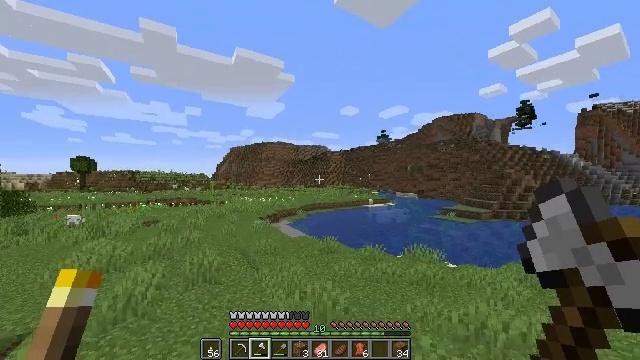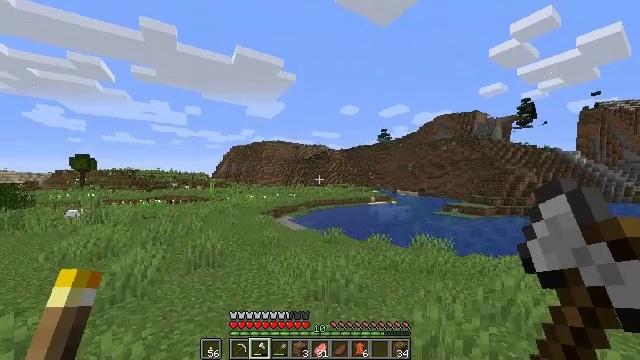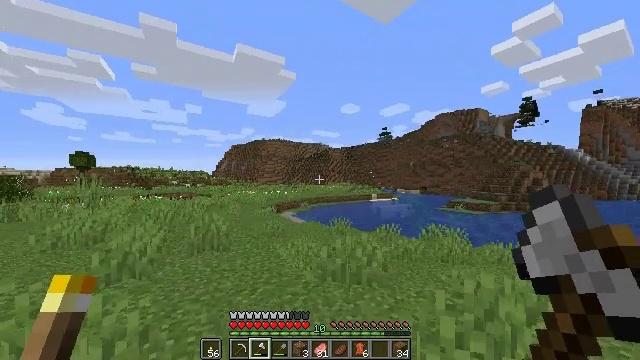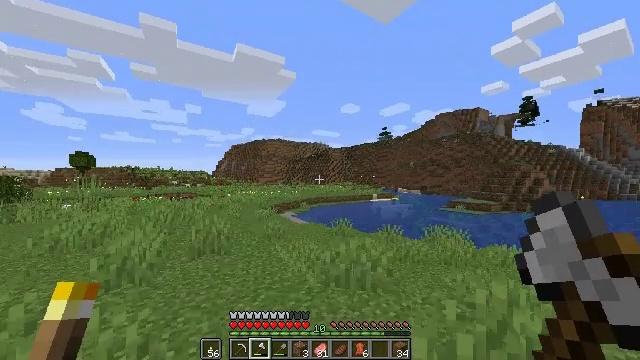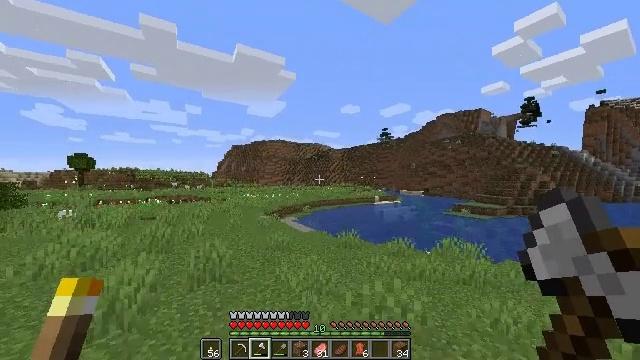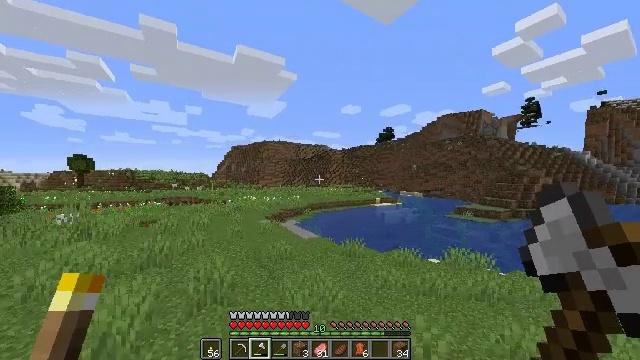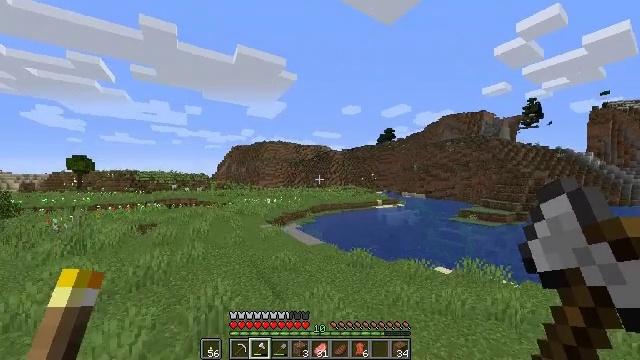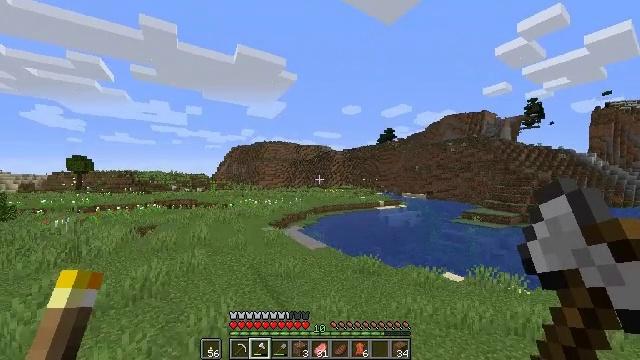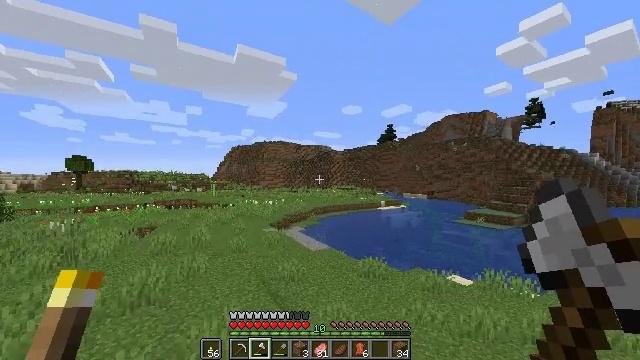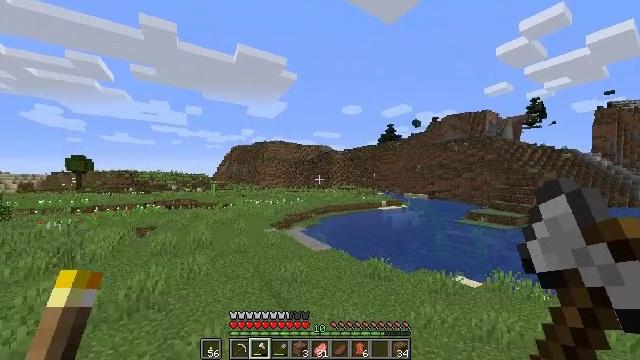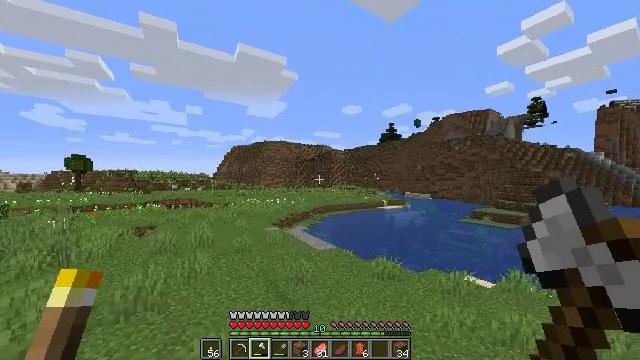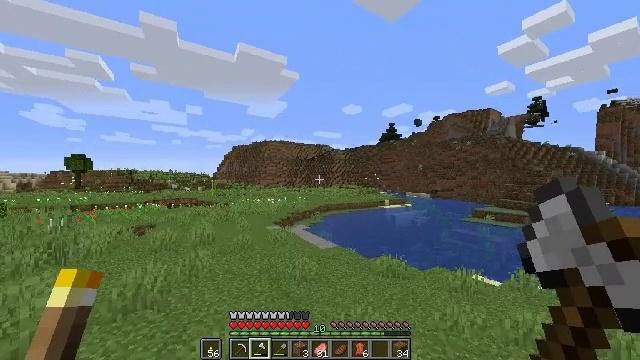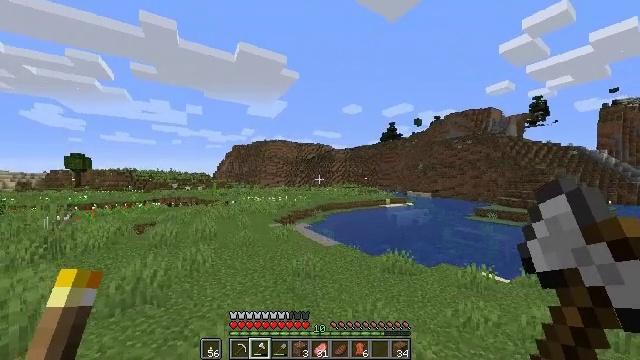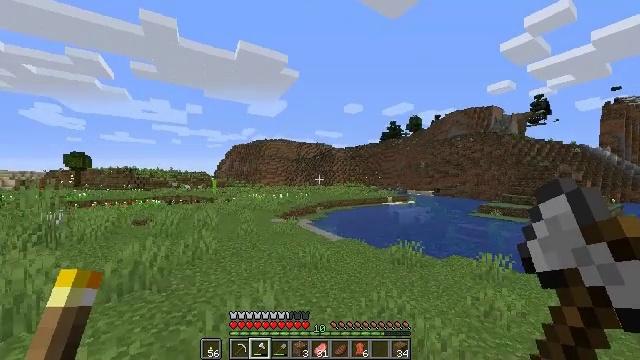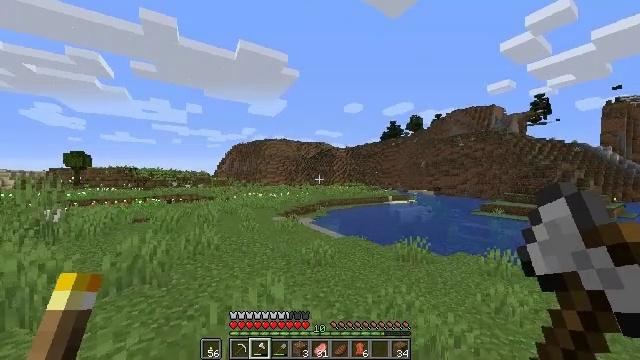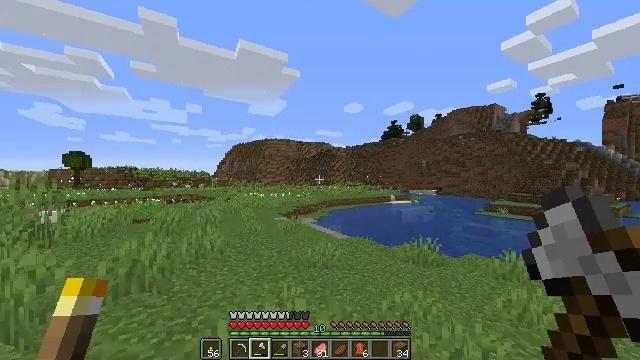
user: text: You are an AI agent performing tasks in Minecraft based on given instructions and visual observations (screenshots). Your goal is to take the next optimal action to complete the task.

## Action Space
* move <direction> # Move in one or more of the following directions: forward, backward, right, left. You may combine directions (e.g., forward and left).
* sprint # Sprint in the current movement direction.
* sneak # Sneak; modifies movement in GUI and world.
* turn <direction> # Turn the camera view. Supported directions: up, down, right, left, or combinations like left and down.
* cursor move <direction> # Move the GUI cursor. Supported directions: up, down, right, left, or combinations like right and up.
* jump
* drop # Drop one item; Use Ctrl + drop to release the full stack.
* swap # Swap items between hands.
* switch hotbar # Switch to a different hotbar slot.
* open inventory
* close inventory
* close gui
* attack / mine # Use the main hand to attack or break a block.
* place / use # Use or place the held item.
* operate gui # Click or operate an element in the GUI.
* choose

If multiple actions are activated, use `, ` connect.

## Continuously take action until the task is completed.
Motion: motion action
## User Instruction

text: Harvest hay blocks from the village.
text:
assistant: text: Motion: move forward and move left, sprint, jump
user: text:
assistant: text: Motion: move forward and move left, sprint, jump
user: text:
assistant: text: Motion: move forward and move left, sprint, jump
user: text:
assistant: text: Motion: move forward and move left, sprint, jump
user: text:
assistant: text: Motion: move forward and move left, sprint, jump
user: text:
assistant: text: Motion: move forward and move left, sprint, jump
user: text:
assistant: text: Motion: move forward and move left, sprint, jump
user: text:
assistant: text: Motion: move forward and move left, sprint, jump
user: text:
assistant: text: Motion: move forward and move left, sprint, jump
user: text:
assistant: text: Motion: move forward and move left, sprint, jump
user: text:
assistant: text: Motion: move forward and move left, sprint, jump
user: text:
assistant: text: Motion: move forward and move left, sprint, jump
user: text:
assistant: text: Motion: move forward and move left, sprint, jump
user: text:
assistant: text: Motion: move forward and move left, sprint, jump
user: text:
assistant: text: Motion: move forward and move left, sprint, jump
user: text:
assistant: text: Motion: move forward and move left, sprint, jump
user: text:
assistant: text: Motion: move forward and move left, sprint, jump
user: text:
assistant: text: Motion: move forward and move left, sprint, jump
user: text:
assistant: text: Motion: move forward and move left, sprint, jump
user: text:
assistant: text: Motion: move forward and move left, sprint, jump
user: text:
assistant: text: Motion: move forward and move left, sprint, jump
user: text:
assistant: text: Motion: move forward and move left, sprint, jump
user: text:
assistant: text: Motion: move forward and move left, sprint, jump
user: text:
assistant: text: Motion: move forward and move left, sprint, jump
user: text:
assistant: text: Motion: move forward and move left, sprint, jump
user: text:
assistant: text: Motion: move forward and move left, sprint, jump
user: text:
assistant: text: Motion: move forward and move left, sprint, jump
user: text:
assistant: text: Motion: move forward and move left, sprint, jump
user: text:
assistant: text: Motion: move forward and move left, sprint, jump
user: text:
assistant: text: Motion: move forward and move left, sprint, jump